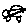
Label: car